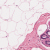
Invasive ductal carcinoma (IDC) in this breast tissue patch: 0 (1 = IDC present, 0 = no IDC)